Question:
I need to center the mainBox div and make it from the beginning in the center of the page. As for the gameArea it must be from the beginning on its place like it is on the image shown. Information panel must slide in from the left and take place without moving other elements after animation. Is it real without positioning it in px?
'''
#mainBox {
overflow: auto;
margin: 0 auto;
height: 500px;
width: 1000px;
position: relative;
...
}
#informationPanel {
position: absolute;
float: left;
...
}
#gameArea {
float: left;
position: absolute;
}
'''
<URL>
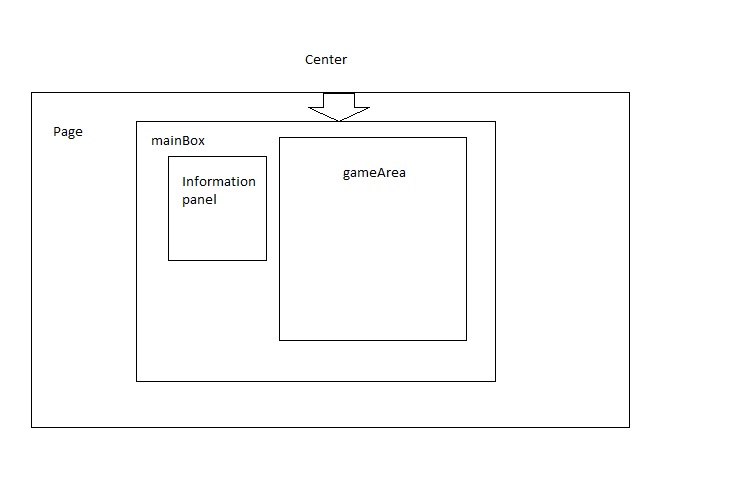
Answer: Add 'left:200px;' to '#gameArea' .
If that's what I understood that you want.